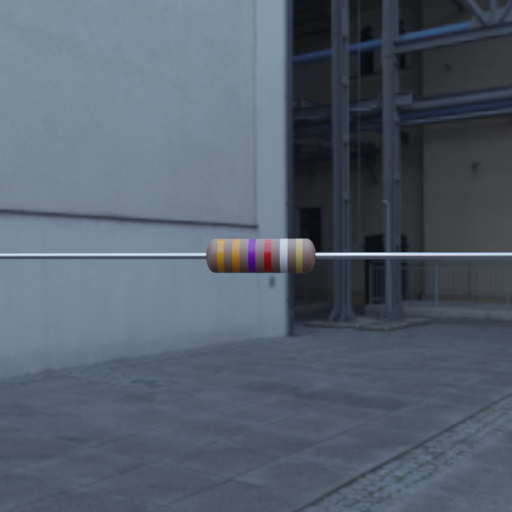
Resistor colour bands (in order): orange, orange, violet, red, white, gold